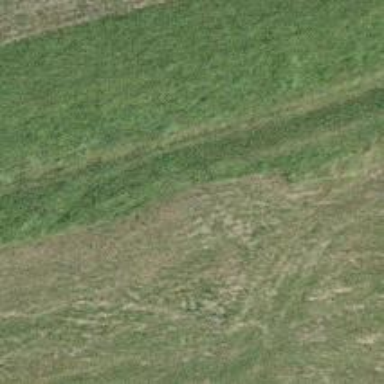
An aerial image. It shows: Path covered in grass.